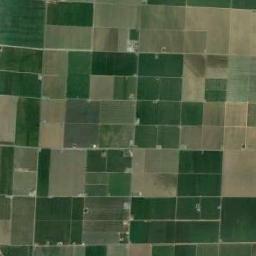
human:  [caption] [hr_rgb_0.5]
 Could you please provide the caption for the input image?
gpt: Lots of rectangular farmlands of different colors are neatly arranged on the ground .

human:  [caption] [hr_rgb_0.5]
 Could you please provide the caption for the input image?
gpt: There are many rectangular farmlands of different shades .

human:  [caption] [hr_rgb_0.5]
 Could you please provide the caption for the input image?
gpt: Many neatly arranged dark green, light green and tan mixed rectangular farmlands of different sizes .

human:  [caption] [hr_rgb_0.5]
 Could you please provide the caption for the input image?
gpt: There are some green and bare rectangular farmland .

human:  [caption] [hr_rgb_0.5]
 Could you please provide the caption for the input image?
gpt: There are many green rectangular farmlands and yellow ones .